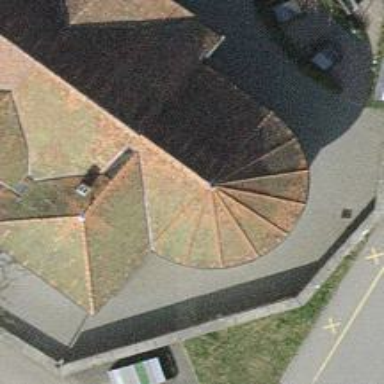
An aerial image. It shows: View of roof edge.